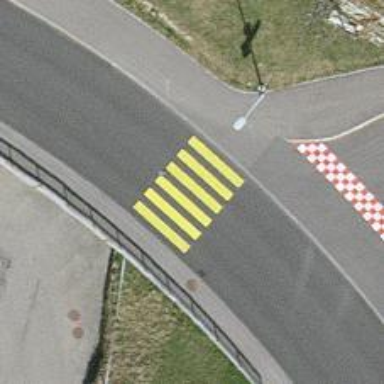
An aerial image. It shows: Marked crossing on the road.